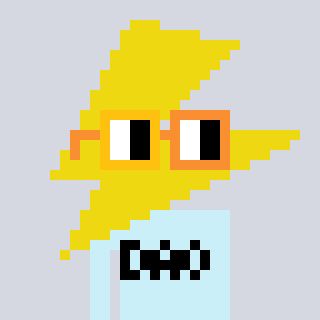
a pixel art character with square yellow and orange glasses, a lightning bolt-shaped head and a cold-colored body on a cool background